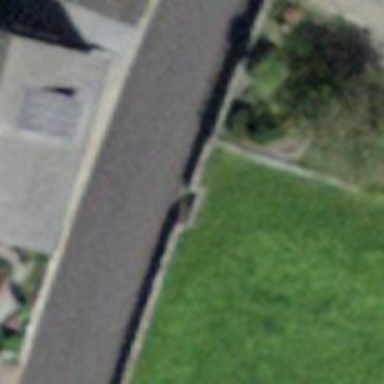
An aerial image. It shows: Set of steps on the road.